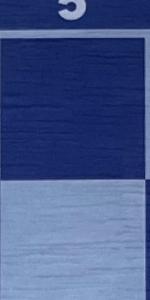
Label: Empty